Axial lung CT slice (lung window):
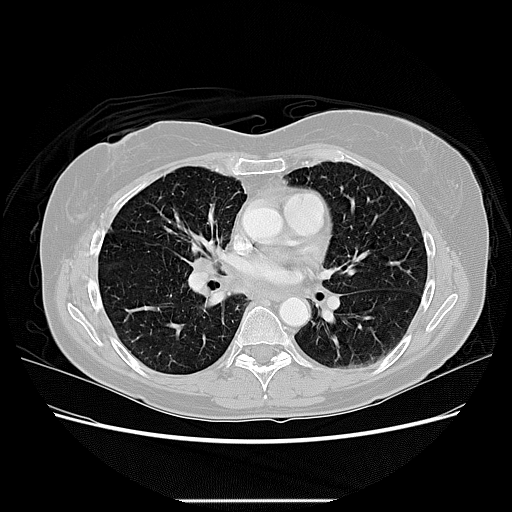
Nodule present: no